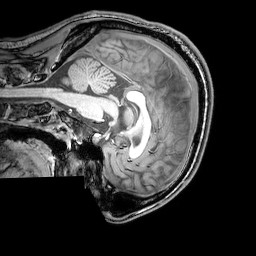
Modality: T1w
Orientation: sagittal
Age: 22
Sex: male
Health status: healthy
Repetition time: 0.081 s
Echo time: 0.037 s